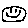
Label: smiley face